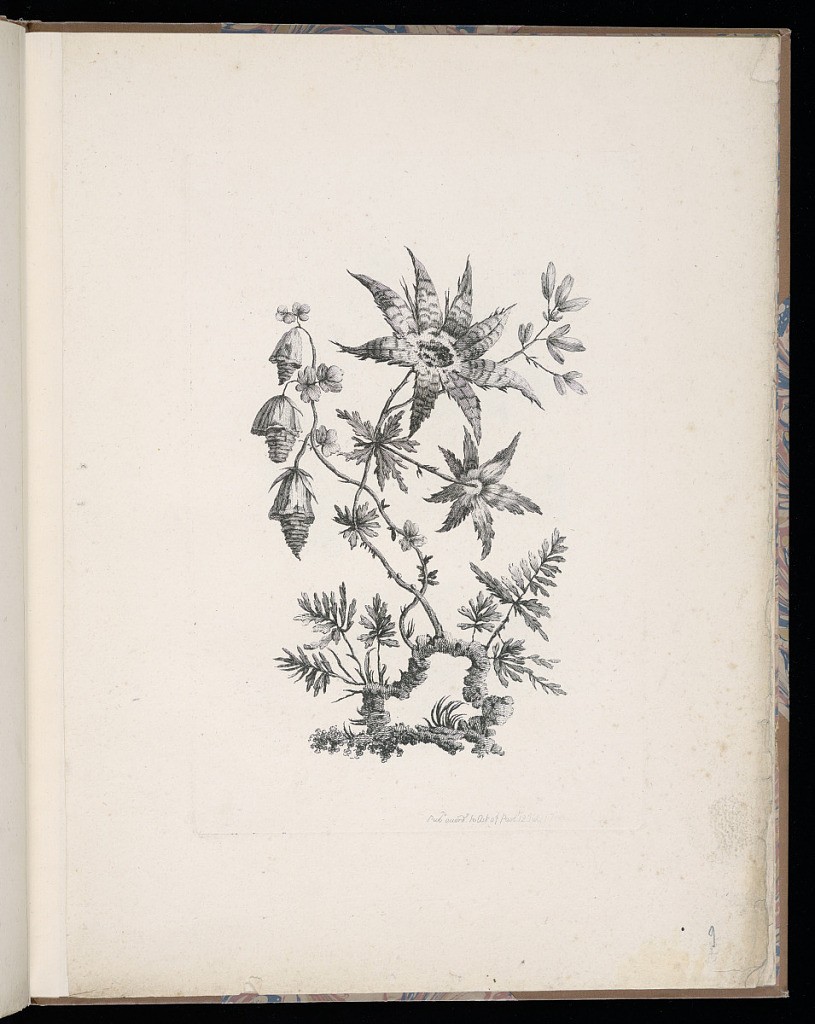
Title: Spray of Flowers
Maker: Jean-Baptiste Pillement, French, 1728–1808
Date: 1760
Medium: Etching on laid paper
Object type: Print
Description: Design for a fantastical chinoiserie spray of flowers with leaves and stems. The plate is dated.